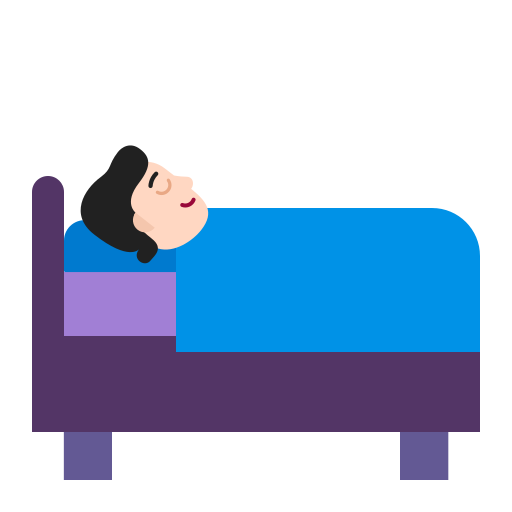
person in bed flat light